Field crop: maize
Growth stage: 1
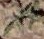
Species: atriplex